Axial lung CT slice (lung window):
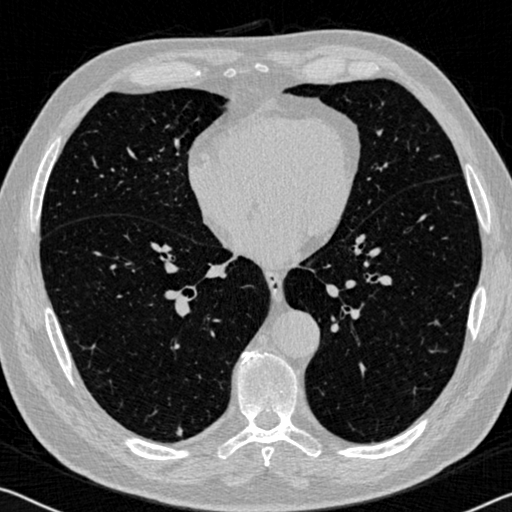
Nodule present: yes
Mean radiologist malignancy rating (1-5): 2.333